Field crop: tomato
Growth stage: 1
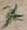
Species: solanum